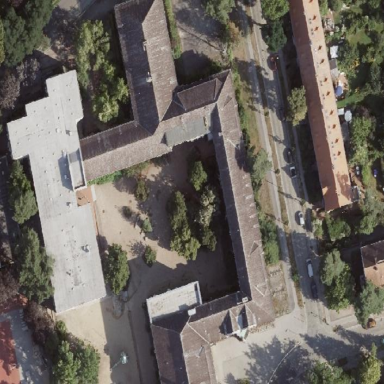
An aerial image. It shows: School building.